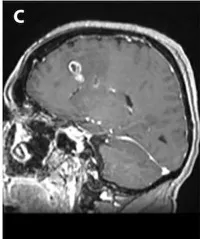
Preoperative imaging for index case of PLNTY with high-grade features. (A-C): T1-weighted axial, coronal and sagittal sequences with contrast demonstrating multifocal enhancement involving the right frontal lobe and cingulate gyrus.
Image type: radiology (mri)